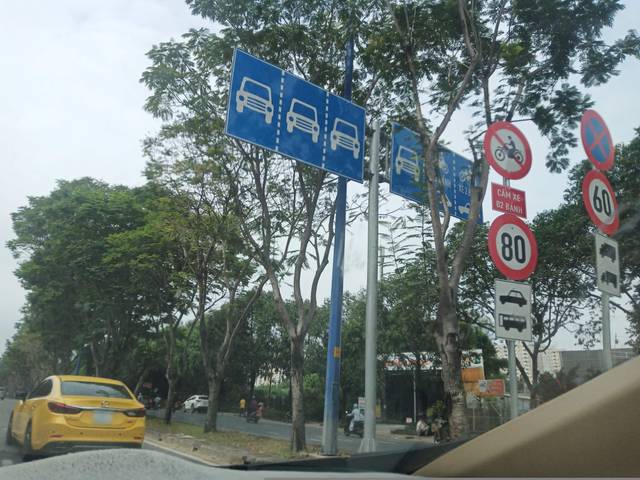
Region: Vietnam
Coordinates: 10.785, 106.745